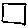
Label: square